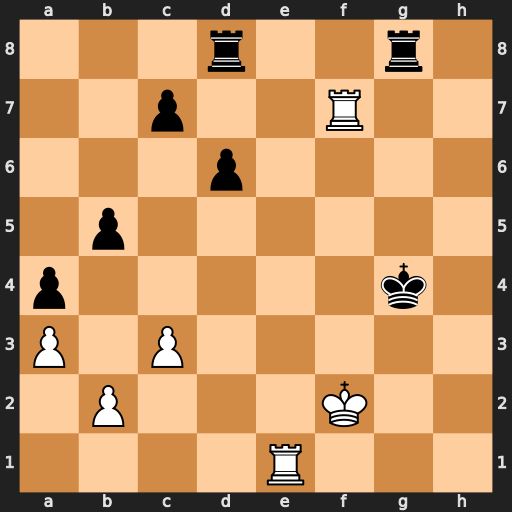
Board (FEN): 3r2r1/2p2R2/3p4/1p6/p5k1/P1P5/1P3K2/4R3
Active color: w
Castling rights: -
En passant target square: -
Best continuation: Rg1+ Kh5 Rh7#